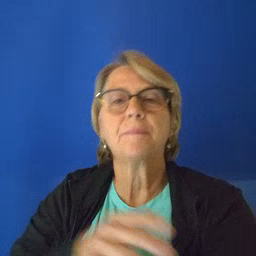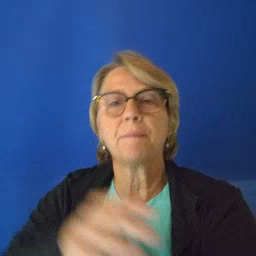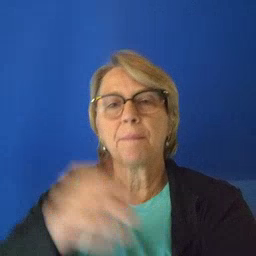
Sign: kitty